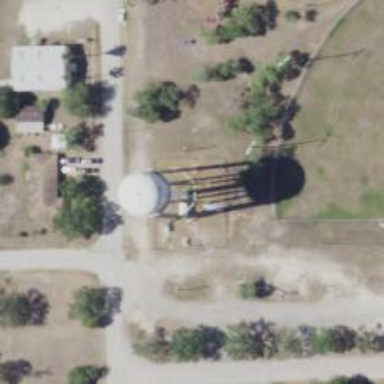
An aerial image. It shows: Water tower that is man-made.